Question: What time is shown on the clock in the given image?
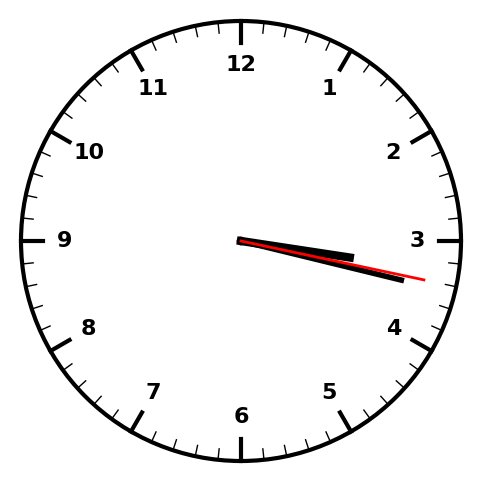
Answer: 03:17:17